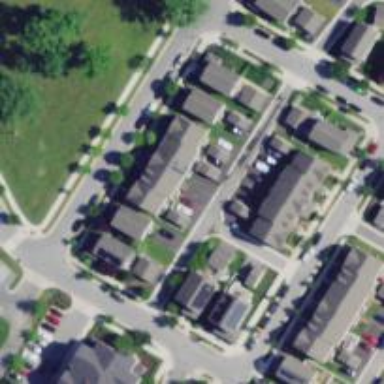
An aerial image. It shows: Neighborhood.